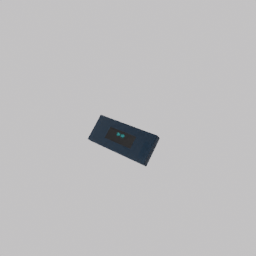
Label: mechanical